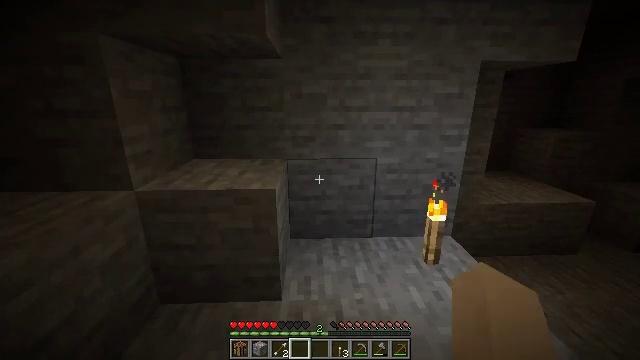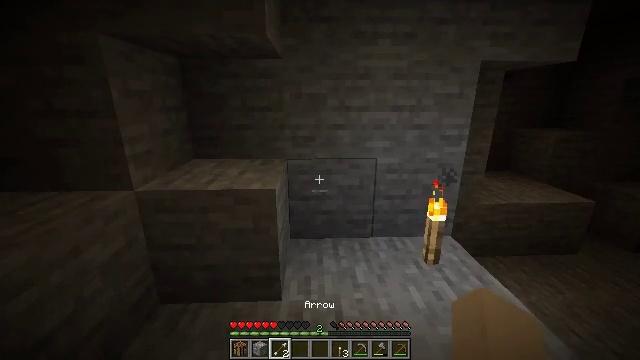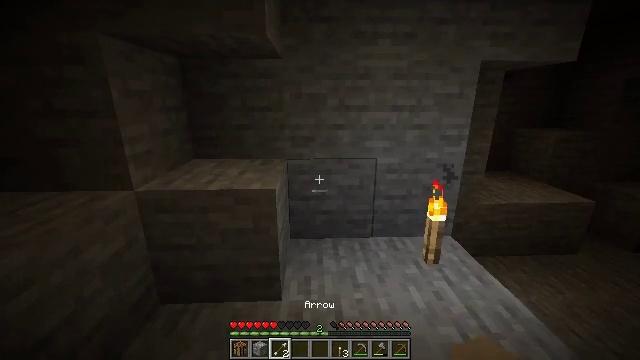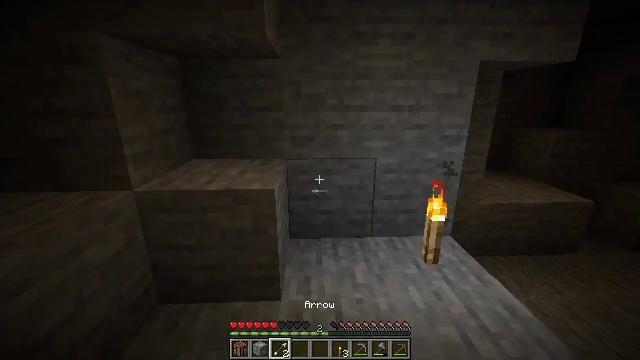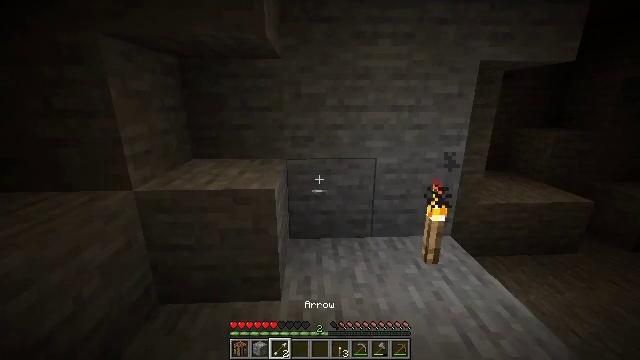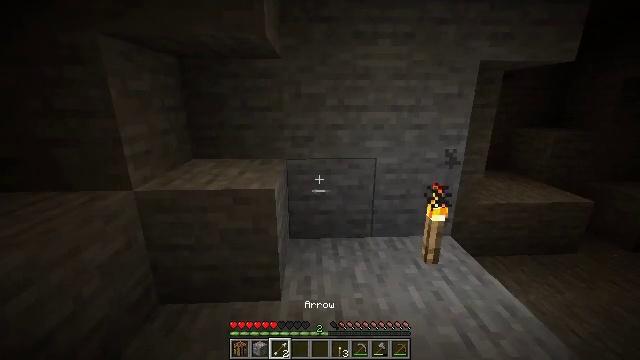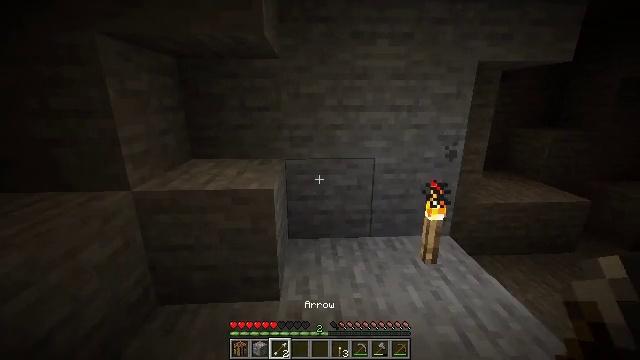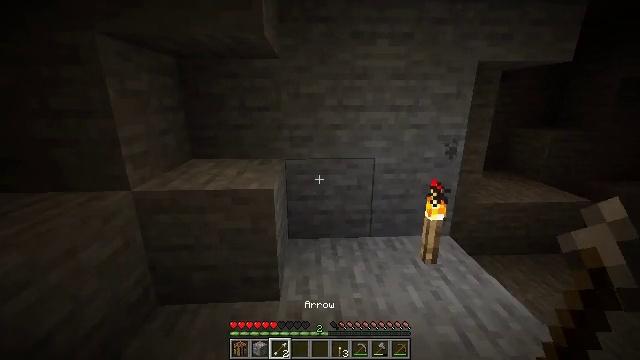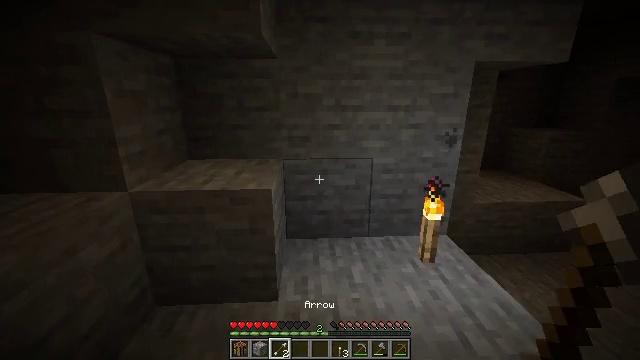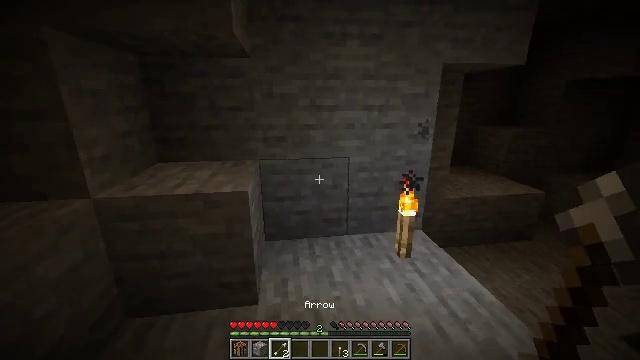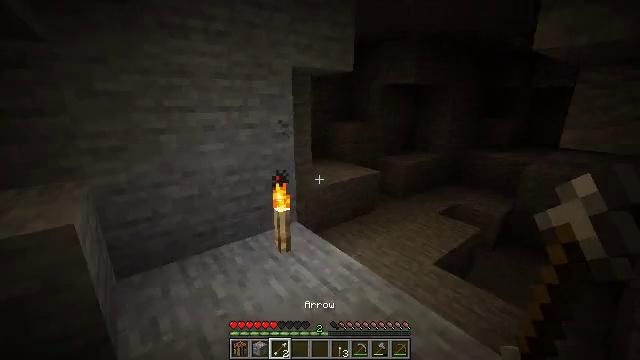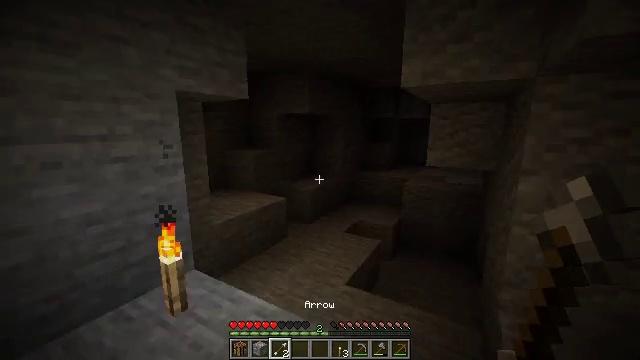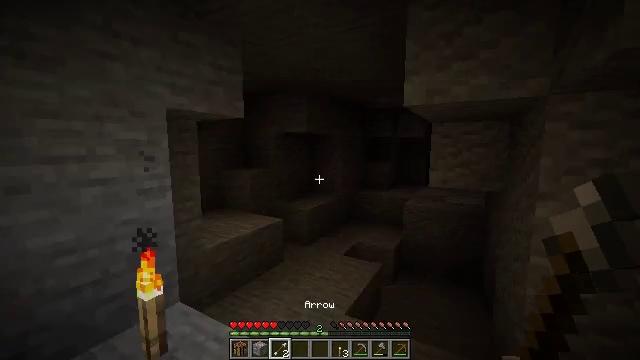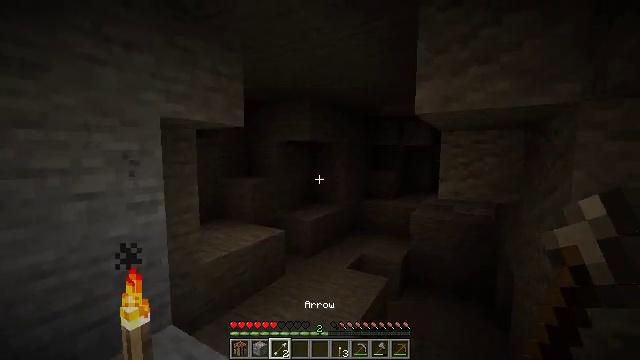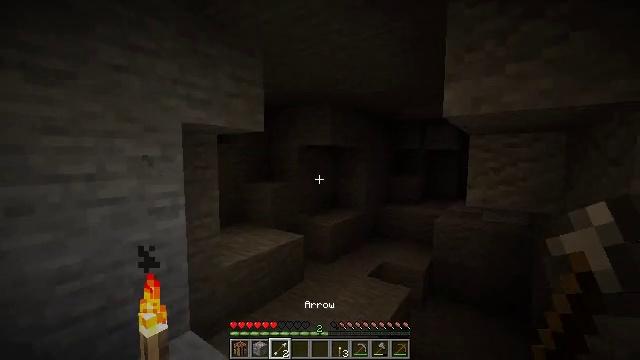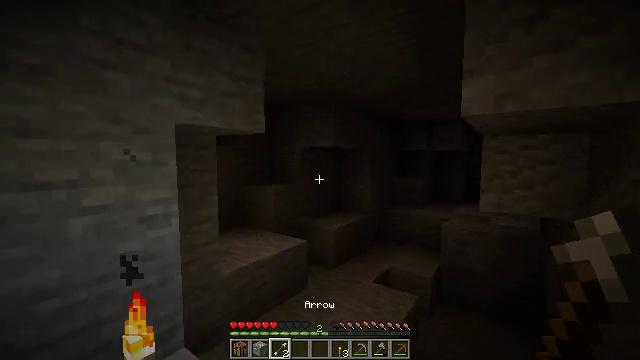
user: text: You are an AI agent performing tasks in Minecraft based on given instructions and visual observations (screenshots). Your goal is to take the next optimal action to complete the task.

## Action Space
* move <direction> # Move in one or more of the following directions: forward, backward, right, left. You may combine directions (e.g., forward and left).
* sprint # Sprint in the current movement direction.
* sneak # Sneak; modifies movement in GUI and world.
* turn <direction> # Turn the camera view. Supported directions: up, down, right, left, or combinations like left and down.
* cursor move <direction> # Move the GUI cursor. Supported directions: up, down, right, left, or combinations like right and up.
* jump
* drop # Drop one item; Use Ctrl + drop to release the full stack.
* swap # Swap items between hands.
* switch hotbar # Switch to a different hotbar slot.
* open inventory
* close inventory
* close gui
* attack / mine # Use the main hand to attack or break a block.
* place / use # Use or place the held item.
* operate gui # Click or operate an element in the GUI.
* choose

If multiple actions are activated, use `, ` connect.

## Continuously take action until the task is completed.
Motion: motion action
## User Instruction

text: Drop an arrow.
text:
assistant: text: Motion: no_op
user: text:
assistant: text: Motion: no_op
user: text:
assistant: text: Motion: no_op
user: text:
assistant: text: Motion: no_op
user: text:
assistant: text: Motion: no_op
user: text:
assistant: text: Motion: no_op
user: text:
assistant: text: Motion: no_op
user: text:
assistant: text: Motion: no_op
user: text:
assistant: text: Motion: turn right
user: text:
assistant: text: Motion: move forward, turn right
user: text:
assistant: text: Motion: move forward, turn right and up
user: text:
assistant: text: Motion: move forward, turn up
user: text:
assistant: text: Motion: move forward, turn up
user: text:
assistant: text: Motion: move forward, turn left
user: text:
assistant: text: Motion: move forward
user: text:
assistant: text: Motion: move forward
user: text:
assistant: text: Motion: move forward, turn left
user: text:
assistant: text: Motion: move forward, turn left
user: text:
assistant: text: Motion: move forward
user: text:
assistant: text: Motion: move forward
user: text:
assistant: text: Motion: drop
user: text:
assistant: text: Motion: drop
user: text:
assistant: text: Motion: no_op
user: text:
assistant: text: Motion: no_op
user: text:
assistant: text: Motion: no_op
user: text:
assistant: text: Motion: no_op
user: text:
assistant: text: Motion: drop
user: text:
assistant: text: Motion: drop
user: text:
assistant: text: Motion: drop
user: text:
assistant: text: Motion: turn down